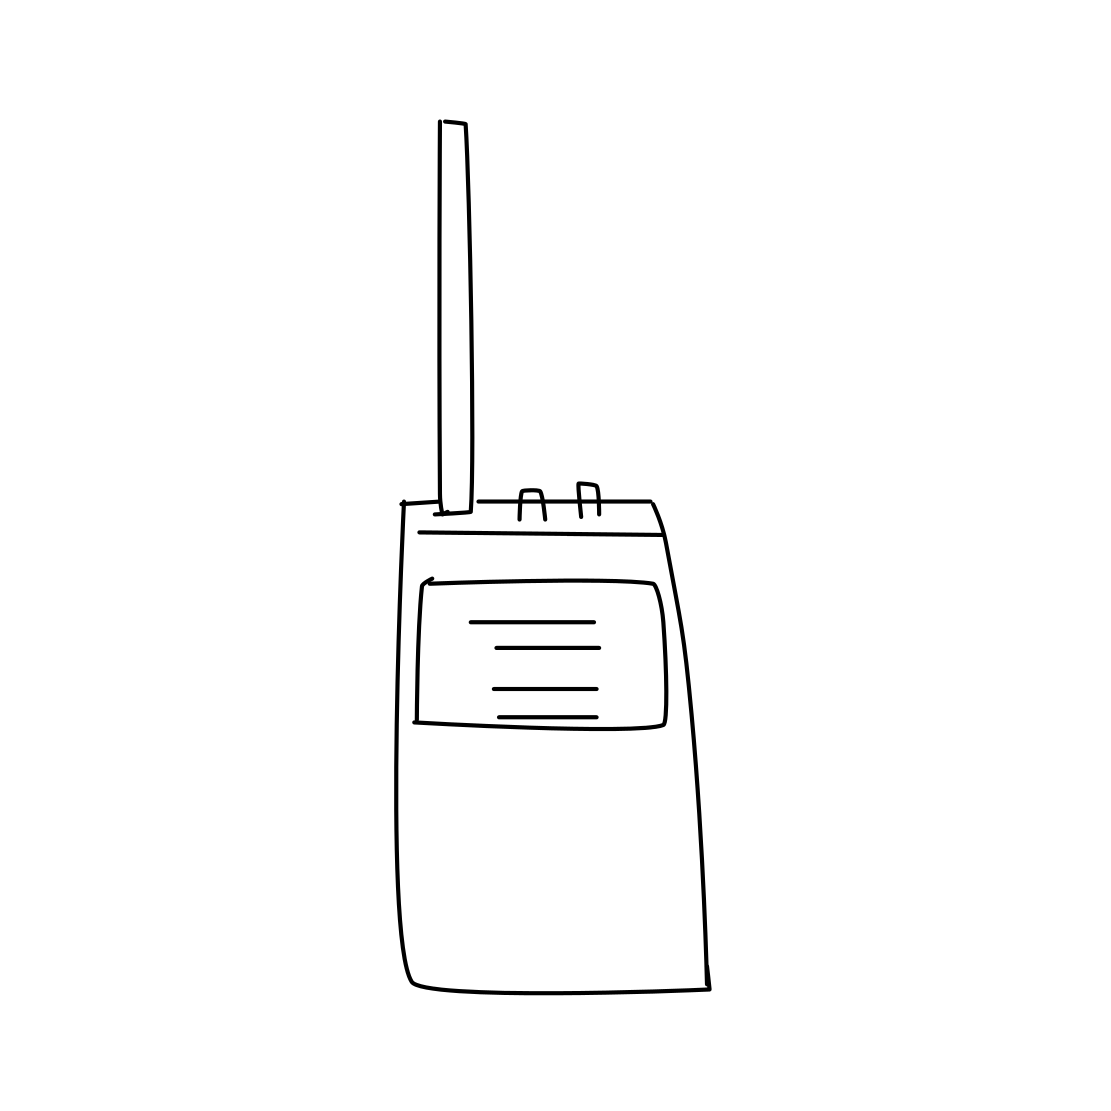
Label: walkie talkie